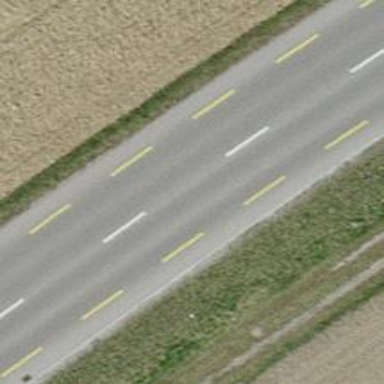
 featuring lane for cyclists on both sides."